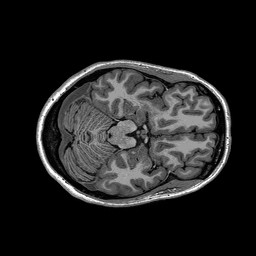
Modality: T1w
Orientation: coronal
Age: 37
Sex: female